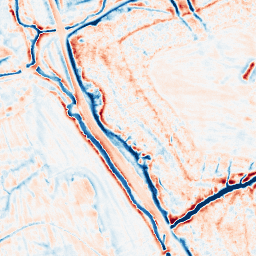
Category: edge_preserving
Decomposition family: bilateral
Decomposition parameters: d: 15
sigma_color: 150
sigma_space: 50
Upsampling method: sinc_hamming
Upsampling parameters: scale: 2
kernel_size: 8
Upsampling scale: 2